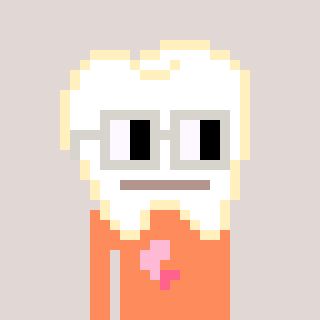
a pixel art character with square light gray glasses, a tooth-shaped head and a peachy-colored body on a warm background